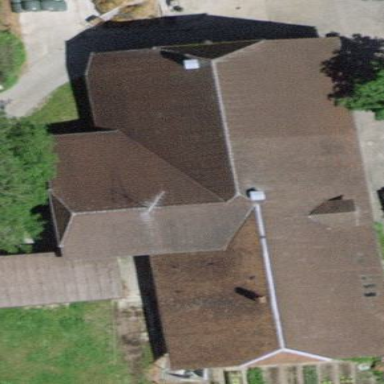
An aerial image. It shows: Farm building.